Question: I'm trying to add RichFaces to JSF 2.0 application, but I get this:
'The requested resource () is not available.'
That's from Console:
'''
java.lang.ClassNotFoundException: org.ajax4jsf.Filter
'''
My web.xml:
'''
<?xml version="1.0" encoding="UTF-8"?>
<web-app xmlns:xsi="http://www.w3.org/2001/XMLSchema-instance" xmlns="http://java.sun.com/xml/ns/javaee" xmlns:web="http://java.sun.com/xml/ns/javaee/web-app_2_5.xsd" xsi:schemaLocation="http://java.sun.com/xml/ns/javaee http://java.sun.com/xml/ns/javaee/web-app_3_0.xsd" id="WebApp_ID" version="3.0">
<display-name>RichFaces4Test</display-name>
<welcome-file-list>
<welcome-file>index.html</welcome-file>
<welcome-file>index.htm</welcome-file>
<welcome-file>index.jsp</welcome-file>
<welcome-file>default.html</welcome-file>
<welcome-file>default.htm</welcome-file>
<welcome-file>default.jsp</welcome-file>
</welcome-file-list>
<servlet>
<servlet-name>Faces Servlet</servlet-name>
<servlet-class>javax.faces.webapp.FacesServlet</servlet-class>
<load-on-startup>1</load-on-startup>
</servlet>
<servlet-mapping>
<servlet-name>Faces Servlet</servlet-name>
<url-pattern>*.jsf</url-pattern>
</servlet-mapping>
<!-- Plugging the "Blue Sky" skin into the project -->
<context-param>
<param-name>org.richfaces.SKIN</param-name>
<param-value>blueSky</param-value>
</context-param>
<!-- Making the RichFaces skin spread to standard HTML controls -->
<context-param>
<param-name>org.richfaces.CONTROL_SKINNING</param-name>
<param-value>enable</param-value>
</context-param>
<!-- Defining and mapping the RichFaces filter -->
<filter>
<display-name>RichFaces Filter</display-name>
<filter-name>richfaces</filter-name>
<filter-class>org.ajax4jsf.Filter</filter-class>
</filter>
<filter-mapping>
<filter-name>richfaces</filter-name>
<servlet-name>Faces Servlet</servlet-name>
<dispatcher>REQUEST</dispatcher>
<dispatcher>FORWARD</dispatcher>
<dispatcher>INCLUDE</dispatcher>
</filter-mapping>
</web-app>
'''
My lib dir:

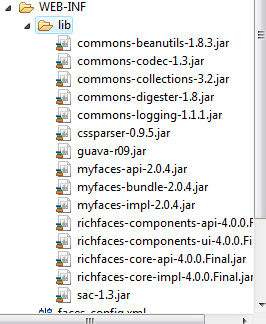
Answer: Since RichFaces 4.0 you do not need the 'org.ajax4jsf.Filter'. This is also not included in RF 4.0 anymore. Please read the <URL>, not the one for RichFaces 3.x or older. For RF 4.0 you do not need to put anything in 'web.xml'. Just remove the entire '<filter>' and '<filter-mapping>'.